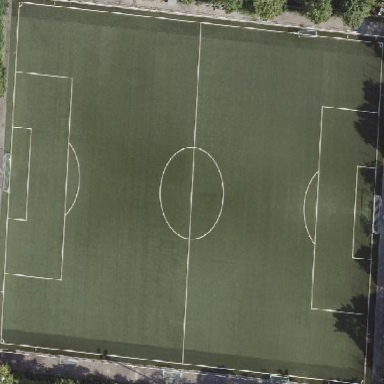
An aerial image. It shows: Soccer pitch for leisure land activities.